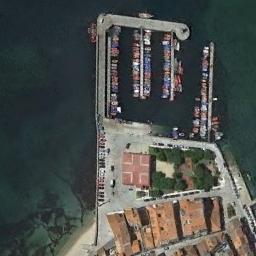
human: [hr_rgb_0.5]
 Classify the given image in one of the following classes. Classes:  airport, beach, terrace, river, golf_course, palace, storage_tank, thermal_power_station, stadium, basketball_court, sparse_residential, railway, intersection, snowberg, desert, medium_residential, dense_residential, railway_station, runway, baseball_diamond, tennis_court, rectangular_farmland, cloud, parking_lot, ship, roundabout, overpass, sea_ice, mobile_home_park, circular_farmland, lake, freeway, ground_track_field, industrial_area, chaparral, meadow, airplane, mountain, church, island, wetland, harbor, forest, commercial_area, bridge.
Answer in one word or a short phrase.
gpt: harbor